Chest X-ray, AP view. Patient: 23 years old, sex M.
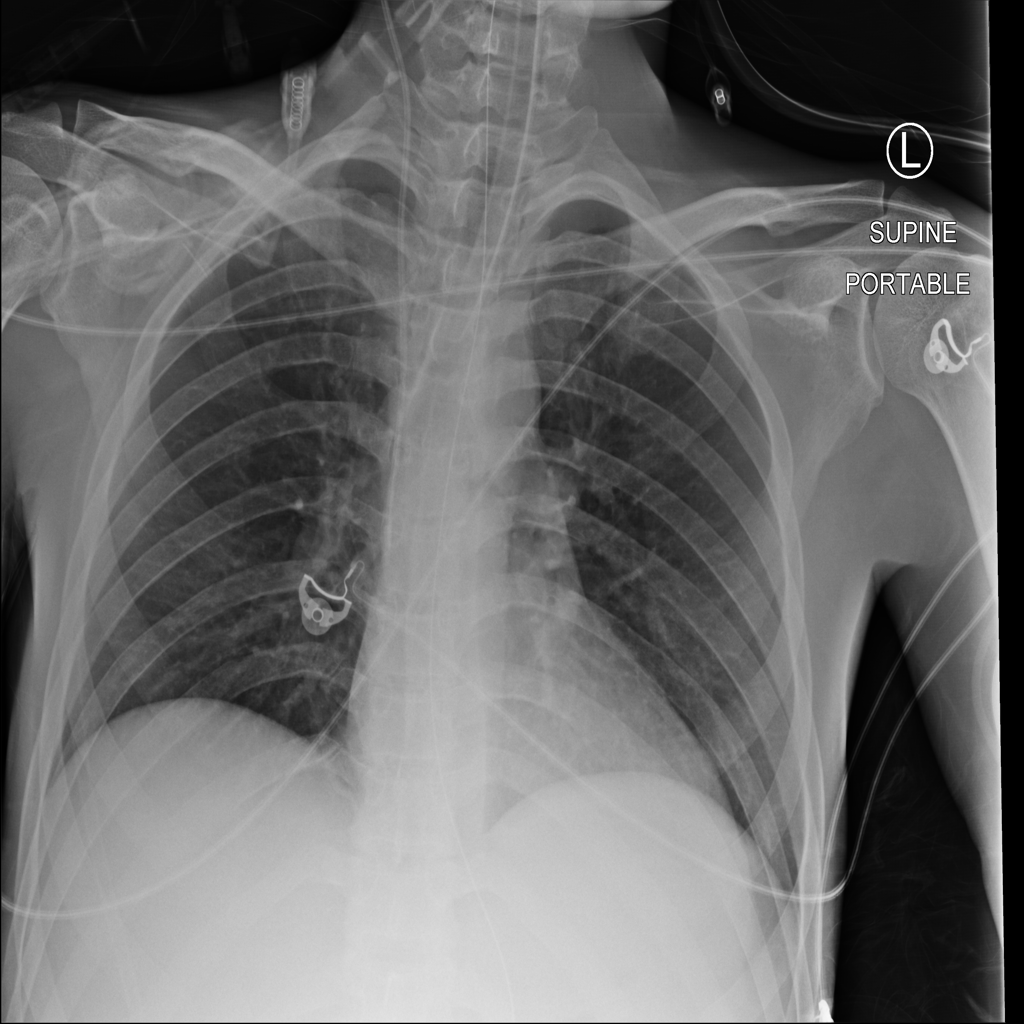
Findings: No Finding